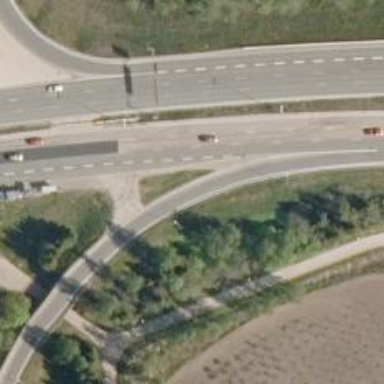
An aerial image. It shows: Trunk_link highway with asphalt surface and embankment.